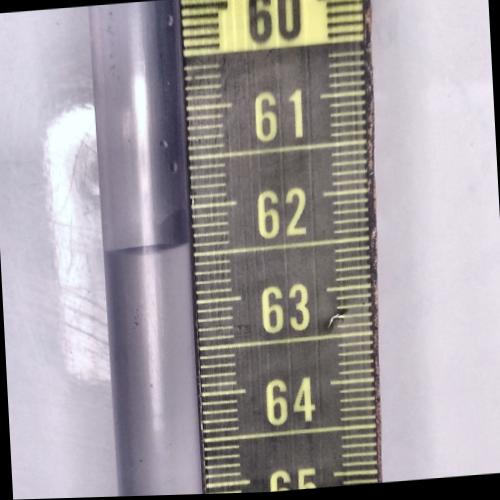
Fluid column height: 62.4 cm